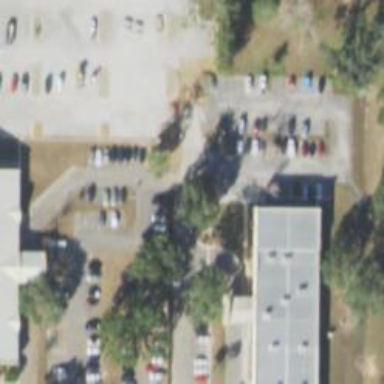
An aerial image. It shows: Parking space is available.